Question: Hello there i'm trying to use datepicker in the famous (never working right) Internet Explorer, and because of limitations the IE browser is set to document mode 8 by default. ( Don't ask why is stupid i know ). Nevertheless i need to get the job done.
Jquery 1.7.1
Jquery UI 1.8.17
Problem: In IE11 Doc.8 or 10 Doc.8 this happens while navigating throught the months:

This is what i set the datepciker for:
'''
$(element).datepicker({
id: identifier,
firstDay: 1,
showOtherMonths: true,
monthNamesShort:monthNamesShort,
dayNamesShort:dayNamesShort,
changeYear: true,
yearRange: getCalendarsYearRange(0),
//selectOtherMonths: true,
changeYear: true,
numberOfMonths: [2, 3],
showButtonPanel: false,
minDate: new Date(minDateMaxDate[0] * 1000),
maxDate: new Date(minDateMaxDate[1] * 1000),
inline: true
});
'''
Anyone has any ideas?
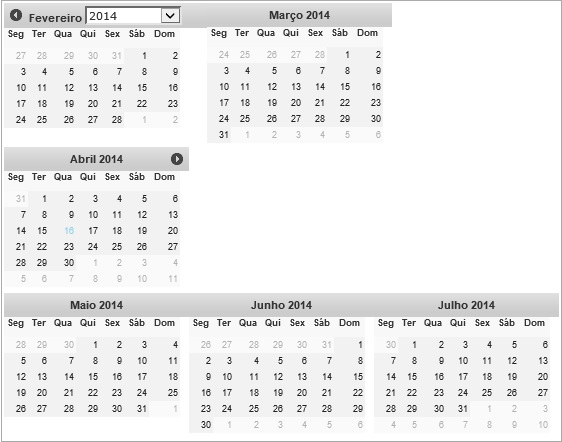
Answer: Fixed the problem by making months with short name instead off full, i guess this only happens on portuguese language or languages with full month names long.
'''
monthNames:['Jan', 'Feb', 'Mar', 'Abr', 'Mai', 'Jun', 'Jul', 'Ago', 'Set', 'Out', 'Nov', 'Dez'],
'''